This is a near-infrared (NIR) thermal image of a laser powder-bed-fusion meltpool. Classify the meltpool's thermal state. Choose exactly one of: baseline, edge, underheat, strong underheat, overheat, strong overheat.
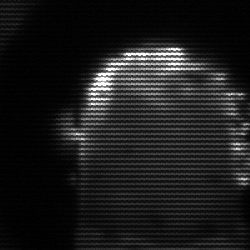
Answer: baseline